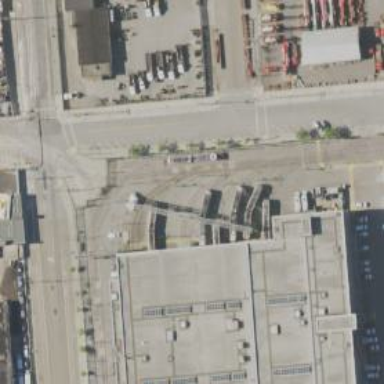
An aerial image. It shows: Light rail service yard with electrified contact lines. Building passage tunnel is also visible in the scene.